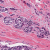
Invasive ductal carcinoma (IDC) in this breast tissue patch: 0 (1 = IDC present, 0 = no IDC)